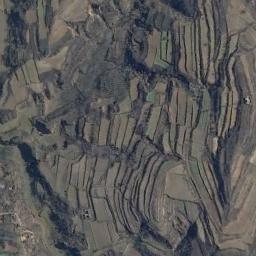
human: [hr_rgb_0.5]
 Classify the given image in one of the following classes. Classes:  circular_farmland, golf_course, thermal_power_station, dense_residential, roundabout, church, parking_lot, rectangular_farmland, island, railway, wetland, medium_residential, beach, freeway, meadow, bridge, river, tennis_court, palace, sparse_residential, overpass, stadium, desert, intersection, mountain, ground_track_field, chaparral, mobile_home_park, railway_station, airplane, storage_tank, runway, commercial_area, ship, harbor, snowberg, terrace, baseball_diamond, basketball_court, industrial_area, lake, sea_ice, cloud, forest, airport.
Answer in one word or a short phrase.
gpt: terrace